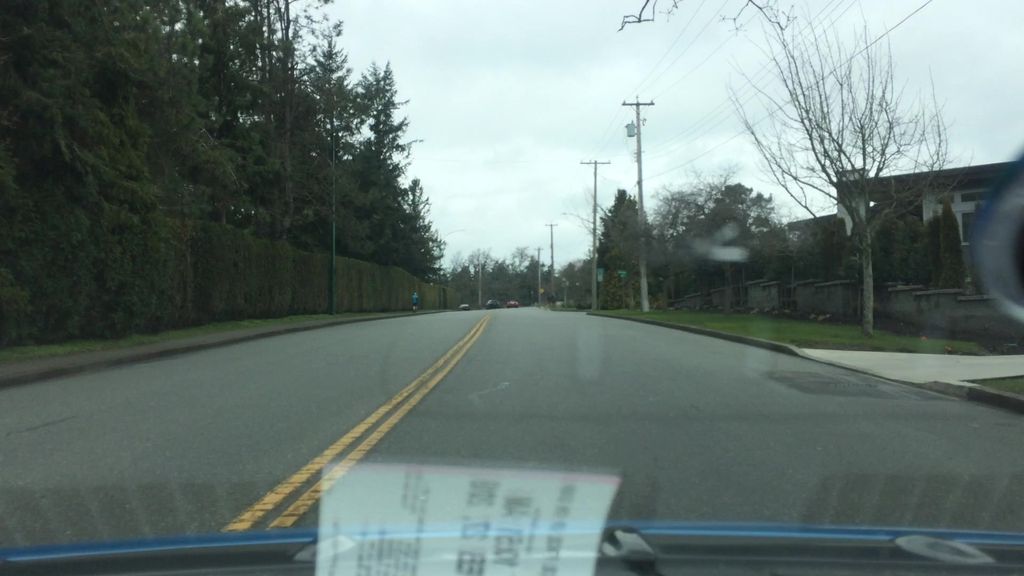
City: victoria